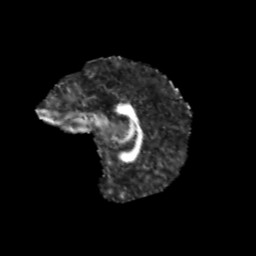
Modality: FA
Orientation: sagittal
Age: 12
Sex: male
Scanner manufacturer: siemens
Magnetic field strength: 3 T
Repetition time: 3.8 s
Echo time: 0.07 s